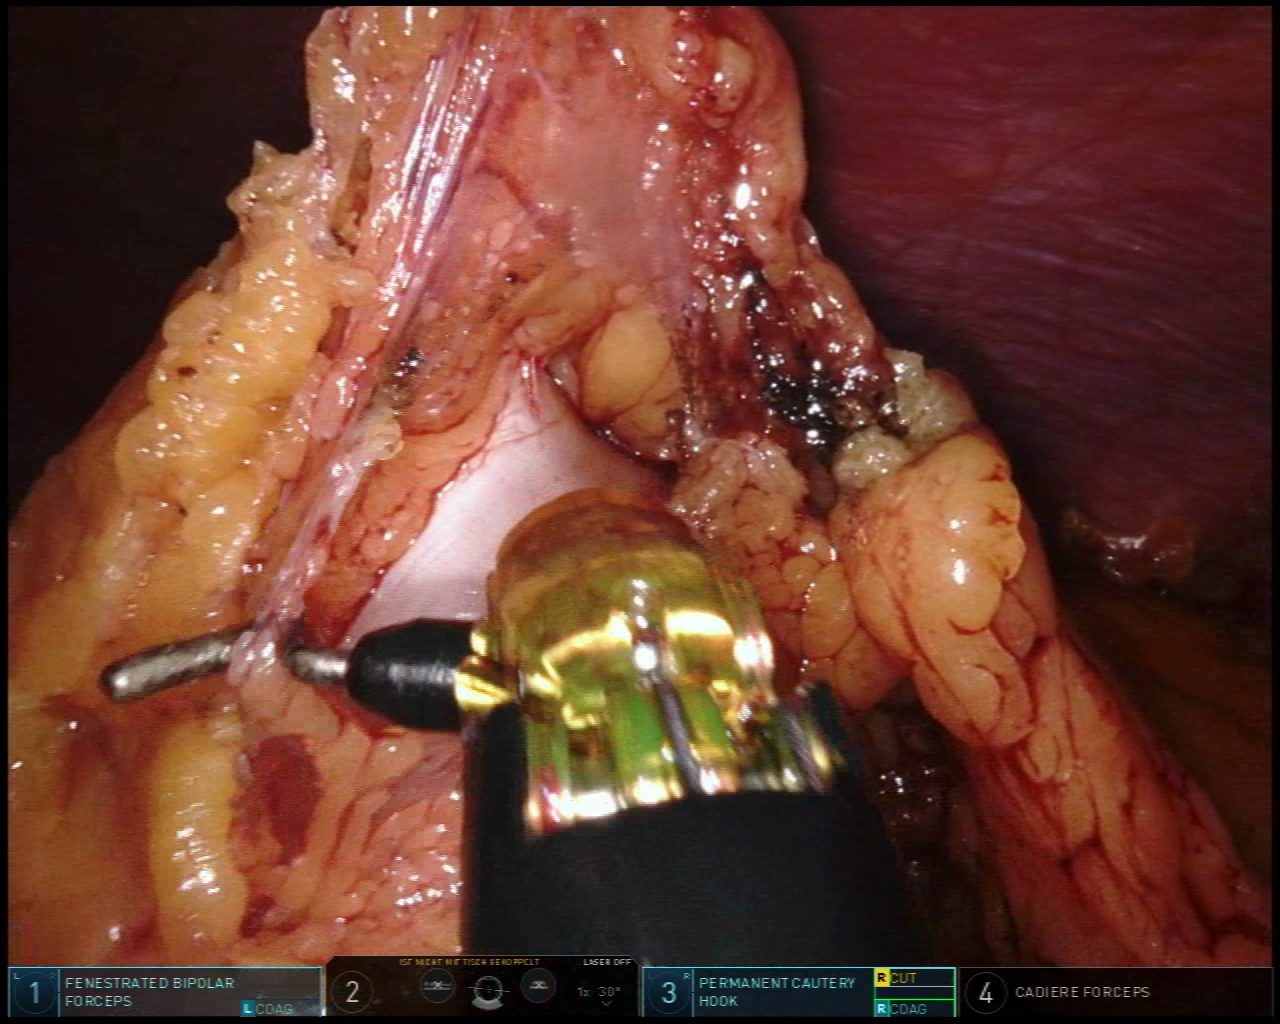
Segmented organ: abdominal_wall
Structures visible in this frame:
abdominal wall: yes
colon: yes
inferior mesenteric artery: no
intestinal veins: no
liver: no
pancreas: no
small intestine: no
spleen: no
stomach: no
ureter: no
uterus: no
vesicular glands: no